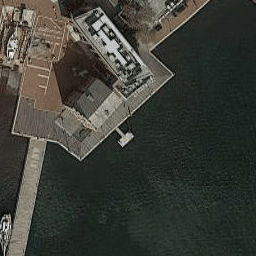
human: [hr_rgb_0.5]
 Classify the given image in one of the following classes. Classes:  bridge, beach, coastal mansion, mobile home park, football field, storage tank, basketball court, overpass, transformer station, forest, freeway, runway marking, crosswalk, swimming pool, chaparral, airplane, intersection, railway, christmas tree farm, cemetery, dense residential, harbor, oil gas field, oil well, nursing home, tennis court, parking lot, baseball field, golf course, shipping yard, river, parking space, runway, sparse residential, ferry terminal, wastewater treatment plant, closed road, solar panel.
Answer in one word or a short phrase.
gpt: ferry terminal